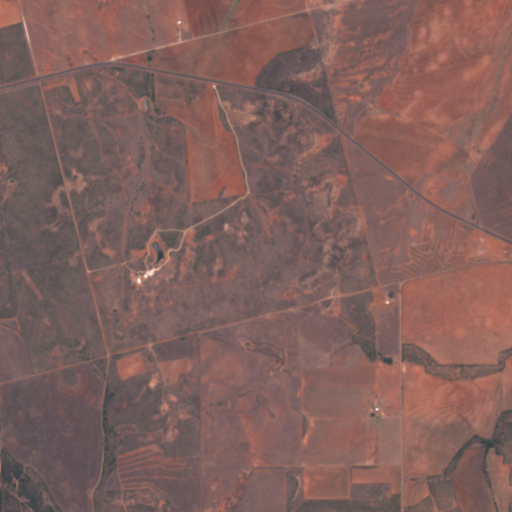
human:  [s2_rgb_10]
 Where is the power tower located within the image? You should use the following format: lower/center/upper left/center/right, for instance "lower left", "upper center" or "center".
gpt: The power tower is located in the upper of the image.
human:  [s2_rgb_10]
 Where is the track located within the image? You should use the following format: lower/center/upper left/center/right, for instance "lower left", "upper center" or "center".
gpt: There is no track in the image.